Field crop: tomato
Growth stage: 1
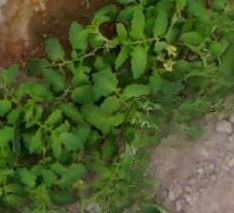
Species: tomato